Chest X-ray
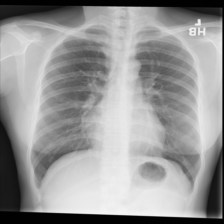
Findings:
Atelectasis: negative
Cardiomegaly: negative
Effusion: negative
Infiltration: negative
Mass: negative
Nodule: negative
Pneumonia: negative
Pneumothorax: negative
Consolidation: negative
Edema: negative
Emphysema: negative
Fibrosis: negative
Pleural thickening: negative
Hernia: negative